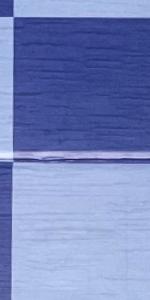
Label: Empty